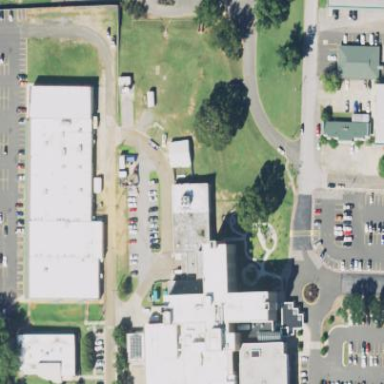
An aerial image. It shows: Hospital providing healthcare services.